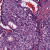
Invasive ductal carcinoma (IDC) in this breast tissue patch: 1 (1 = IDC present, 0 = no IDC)